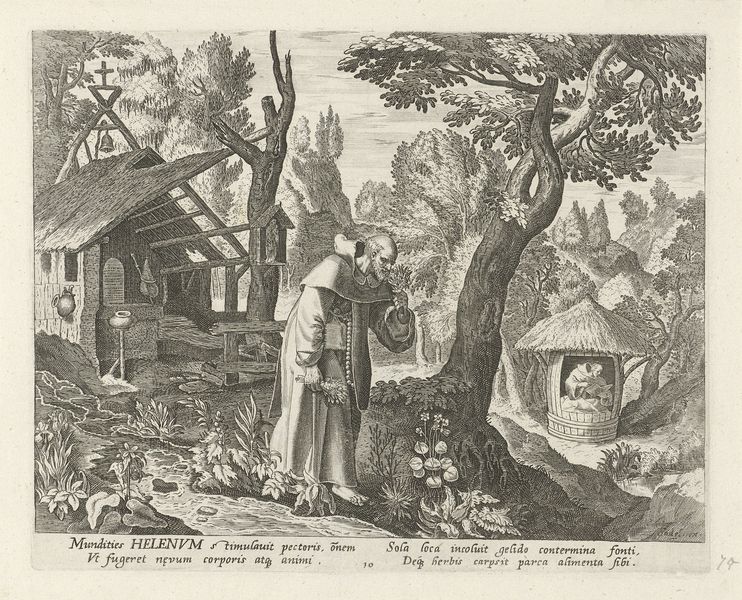
Titel: Helenus van Troyes als kluizenaar
Künstler: Johann (I) Sadeler
Standort: Amsterdam
Institution: Rijksmuseum
Schlagwörter: baum, himmel, kopf, mann, weiß, blume, blumen, grau, schwarz, skizze, zeichnung, dach, haus, alt, bart, herr, bach, natur, stamm, hütte, kirche, pflanzen, wald, brunnen, garten, schrift, fluß, inschrift, ruine, greis, scheune, kreuz, druck, lithographie, radierung, text, fass, glocke, holzhütte, mönch, latein, eremit, skize, kreu, ntur, pflanten, kappele, dyonisus, o, kartause